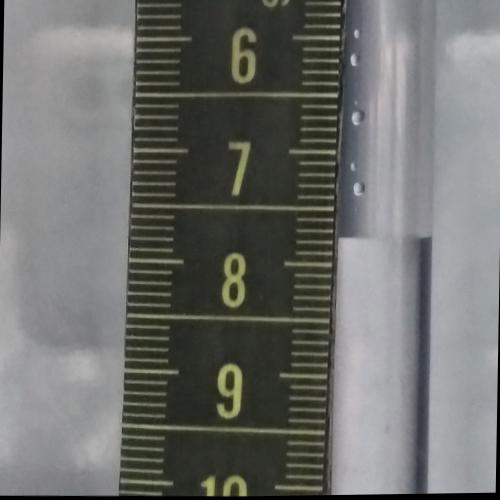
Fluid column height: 7.8 cm